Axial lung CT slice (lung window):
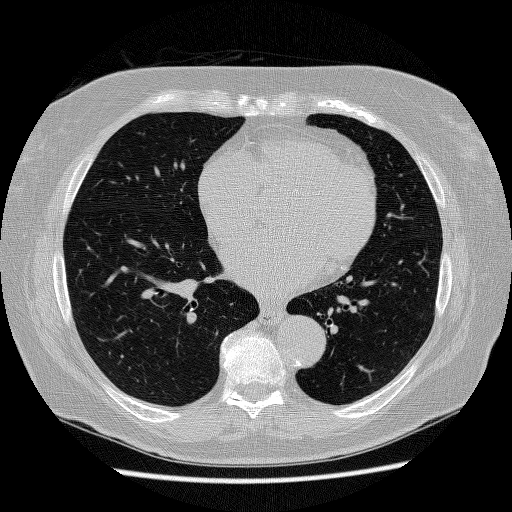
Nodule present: no